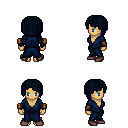
a pixel art fantasy rpg character, female body template, human, tanned skin, blue robe, metal pants, raven pageboy hairstyle, leather bracers, maroon shoes, four views (front, back, left, right), 2x2 character sprite sheet, small pixel art, hard edges, no anti-aliasing